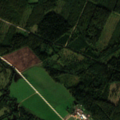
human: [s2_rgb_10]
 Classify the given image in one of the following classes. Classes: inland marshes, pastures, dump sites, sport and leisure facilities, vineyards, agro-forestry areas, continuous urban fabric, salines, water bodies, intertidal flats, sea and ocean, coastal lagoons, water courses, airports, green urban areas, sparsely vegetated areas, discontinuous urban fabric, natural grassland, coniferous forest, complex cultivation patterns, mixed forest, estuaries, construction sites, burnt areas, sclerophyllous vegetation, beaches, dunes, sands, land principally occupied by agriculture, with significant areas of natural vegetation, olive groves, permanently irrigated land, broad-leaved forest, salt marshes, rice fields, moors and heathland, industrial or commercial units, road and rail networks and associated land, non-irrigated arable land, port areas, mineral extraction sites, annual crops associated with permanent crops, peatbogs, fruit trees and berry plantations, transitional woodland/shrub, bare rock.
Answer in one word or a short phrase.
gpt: non-irrigated arable land, land principally occupied by agriculture, with significant areas of natural vegetation, mixed forest